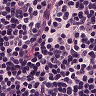
Metastatic tissue present: no